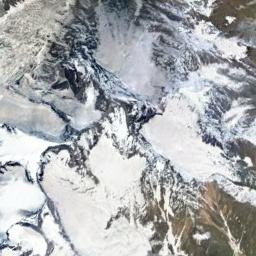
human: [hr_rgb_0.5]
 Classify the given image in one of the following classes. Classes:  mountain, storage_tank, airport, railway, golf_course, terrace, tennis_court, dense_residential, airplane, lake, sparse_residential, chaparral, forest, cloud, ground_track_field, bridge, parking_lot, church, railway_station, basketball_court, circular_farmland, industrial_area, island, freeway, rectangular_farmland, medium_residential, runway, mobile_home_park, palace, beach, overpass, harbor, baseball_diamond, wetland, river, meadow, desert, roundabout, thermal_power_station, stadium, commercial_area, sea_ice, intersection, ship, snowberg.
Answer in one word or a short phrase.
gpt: snowberg